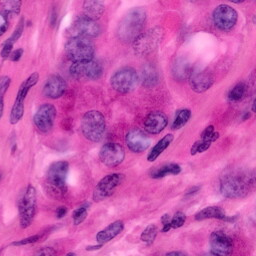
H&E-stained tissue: Pancreatic